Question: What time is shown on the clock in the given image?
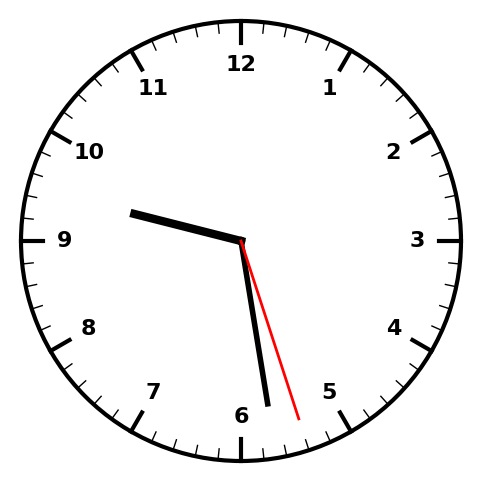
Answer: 09:28:27